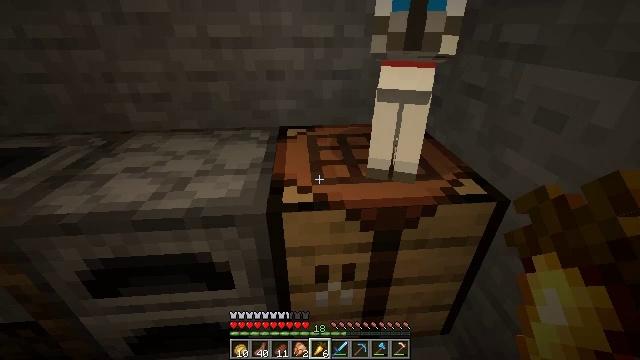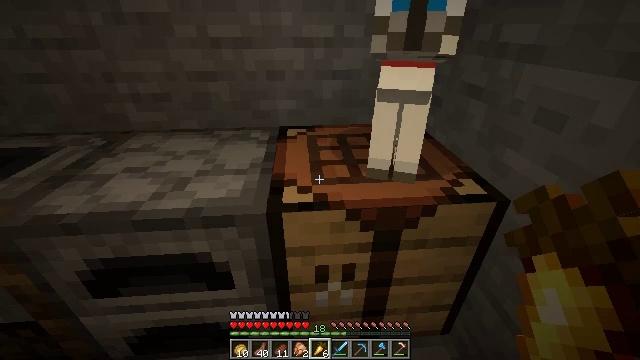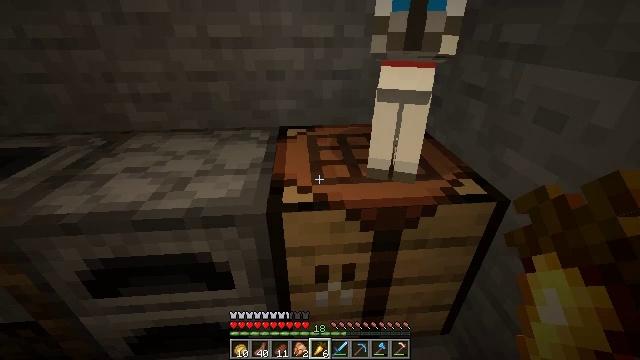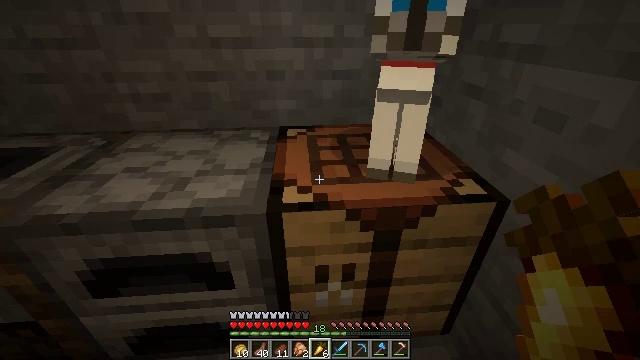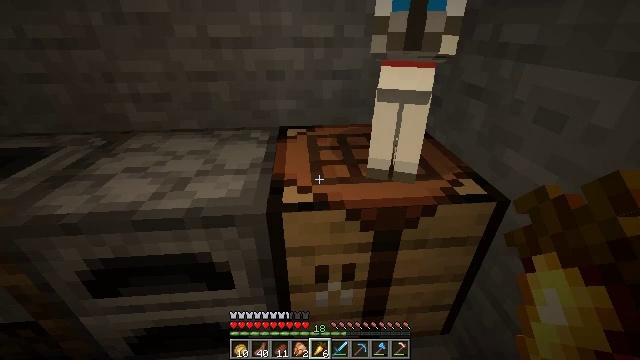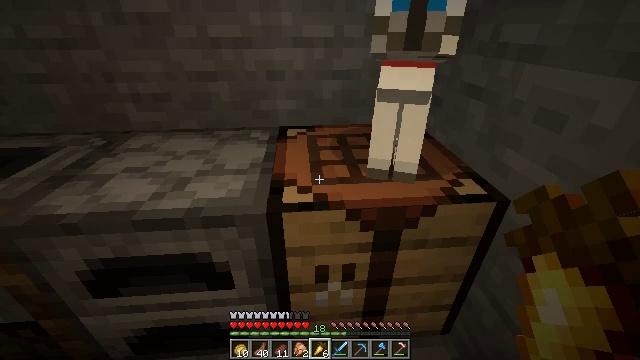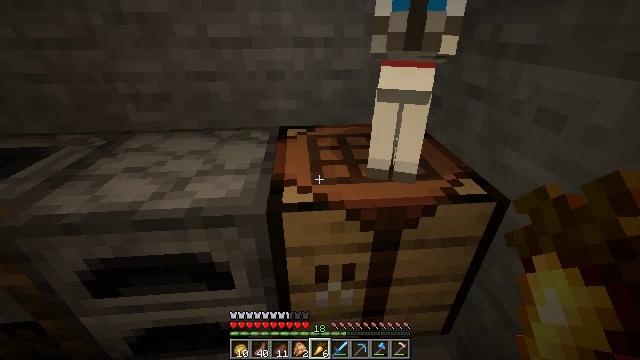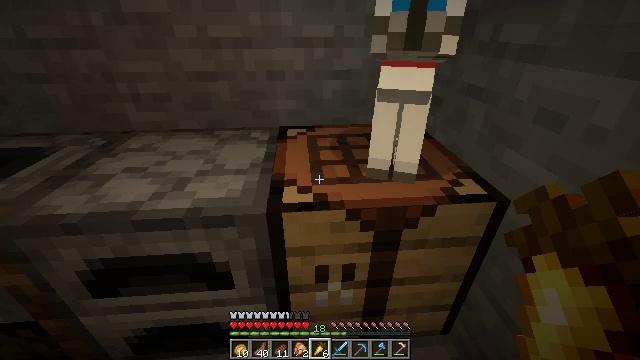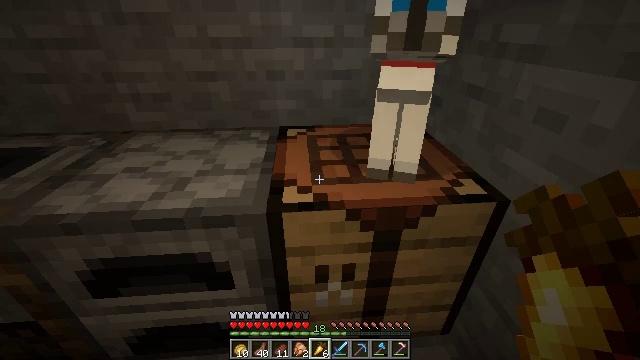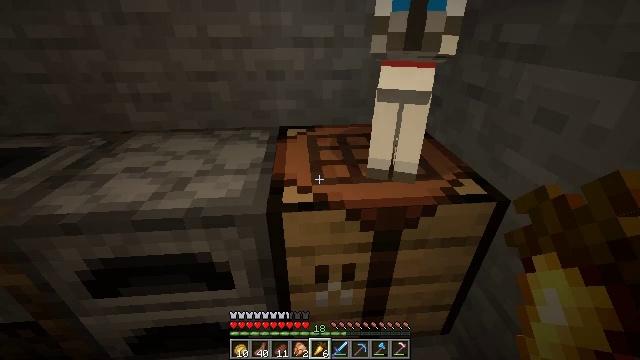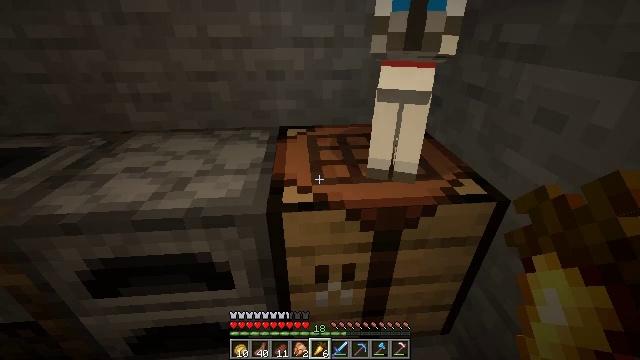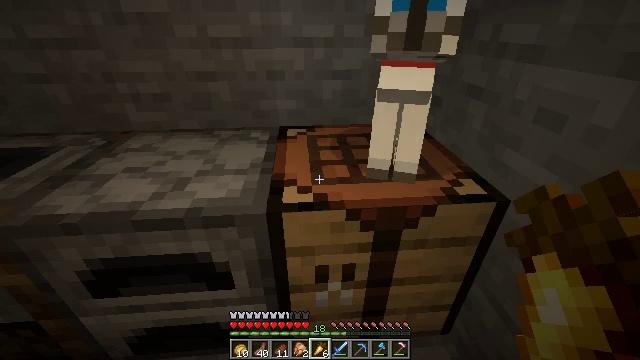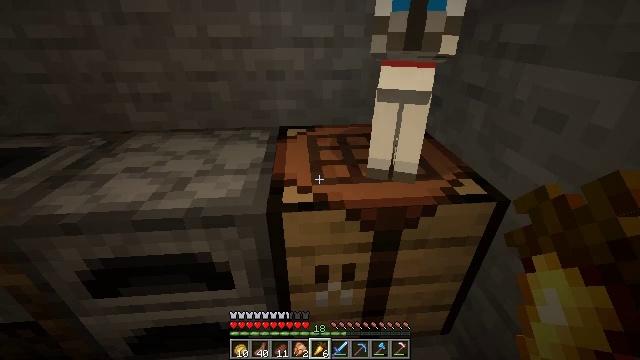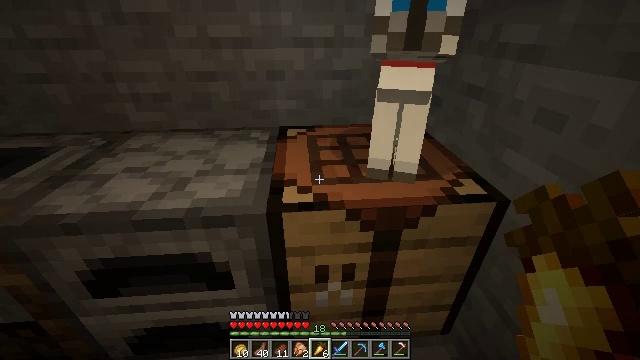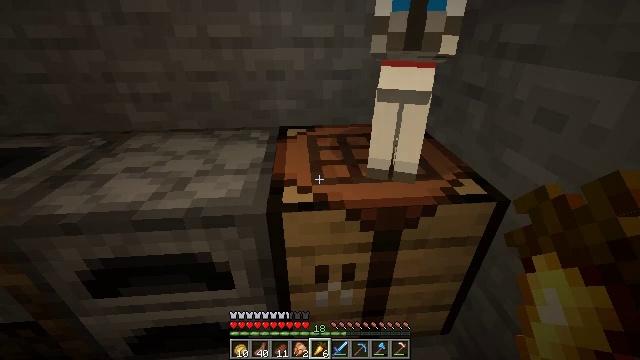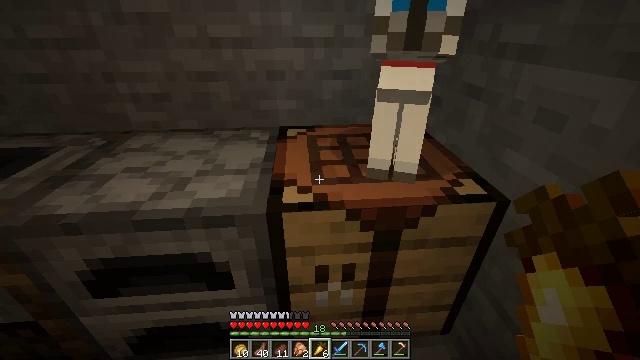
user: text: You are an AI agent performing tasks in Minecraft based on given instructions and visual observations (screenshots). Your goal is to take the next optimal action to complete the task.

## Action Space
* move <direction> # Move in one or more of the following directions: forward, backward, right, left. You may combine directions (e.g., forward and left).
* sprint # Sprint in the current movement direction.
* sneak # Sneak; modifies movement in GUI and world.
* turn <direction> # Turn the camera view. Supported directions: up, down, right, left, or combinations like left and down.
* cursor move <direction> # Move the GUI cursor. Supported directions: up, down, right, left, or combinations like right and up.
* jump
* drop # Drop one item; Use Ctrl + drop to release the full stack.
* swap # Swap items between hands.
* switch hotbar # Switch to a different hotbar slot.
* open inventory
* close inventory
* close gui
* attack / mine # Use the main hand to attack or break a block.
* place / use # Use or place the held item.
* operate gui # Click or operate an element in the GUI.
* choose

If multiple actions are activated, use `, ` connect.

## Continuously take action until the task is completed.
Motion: motion action
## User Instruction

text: Craft a tripwire hook at the crafting table.
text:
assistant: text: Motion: no_op
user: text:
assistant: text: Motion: no_op
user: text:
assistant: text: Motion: no_op
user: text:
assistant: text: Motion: no_op
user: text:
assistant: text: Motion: no_op
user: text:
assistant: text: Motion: no_op
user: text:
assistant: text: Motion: no_op
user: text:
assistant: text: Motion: no_op
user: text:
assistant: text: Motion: no_op
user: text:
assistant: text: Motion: no_op
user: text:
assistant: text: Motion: no_op
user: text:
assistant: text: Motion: no_op
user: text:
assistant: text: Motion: no_op
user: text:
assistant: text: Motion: no_op
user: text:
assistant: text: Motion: no_op
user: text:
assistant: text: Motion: no_op
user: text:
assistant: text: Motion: no_op
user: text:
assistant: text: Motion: no_op
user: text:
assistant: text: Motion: no_op
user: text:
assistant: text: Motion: no_op
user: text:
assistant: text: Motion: no_op
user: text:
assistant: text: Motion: no_op
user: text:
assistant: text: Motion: no_op
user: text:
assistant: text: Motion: no_op
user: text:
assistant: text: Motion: no_op
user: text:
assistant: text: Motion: no_op
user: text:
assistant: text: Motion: no_op
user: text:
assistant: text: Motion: no_op
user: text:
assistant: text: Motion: no_op
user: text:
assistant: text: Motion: no_op